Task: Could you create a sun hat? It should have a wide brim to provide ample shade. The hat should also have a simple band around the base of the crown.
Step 0:
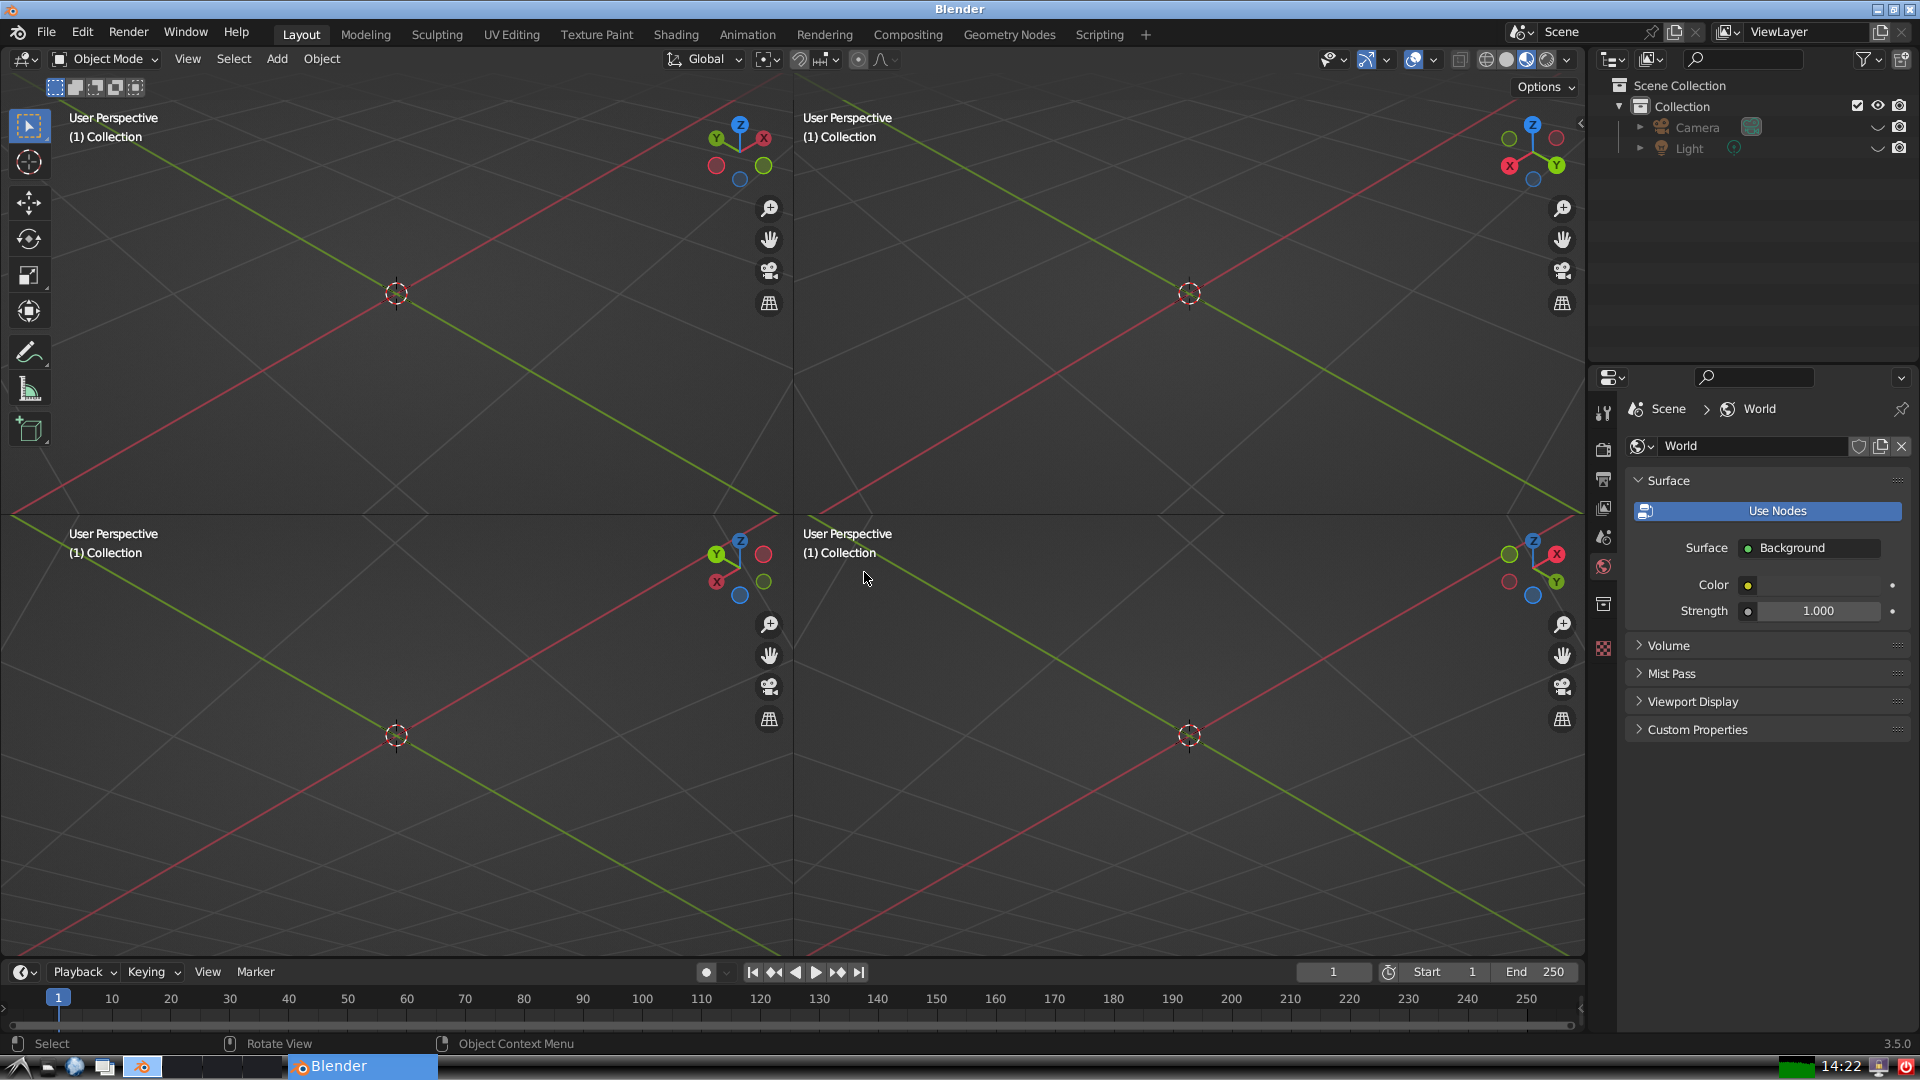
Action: {"mouse_move": [237, 58]}